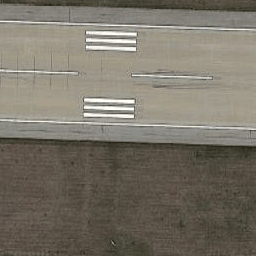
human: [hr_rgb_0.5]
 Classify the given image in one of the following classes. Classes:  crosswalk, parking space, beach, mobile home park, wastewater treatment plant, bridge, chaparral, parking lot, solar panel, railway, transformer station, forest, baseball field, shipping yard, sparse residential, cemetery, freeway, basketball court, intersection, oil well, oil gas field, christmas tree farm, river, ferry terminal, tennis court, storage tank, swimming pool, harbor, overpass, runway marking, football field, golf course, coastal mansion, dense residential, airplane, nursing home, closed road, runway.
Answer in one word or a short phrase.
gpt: runway